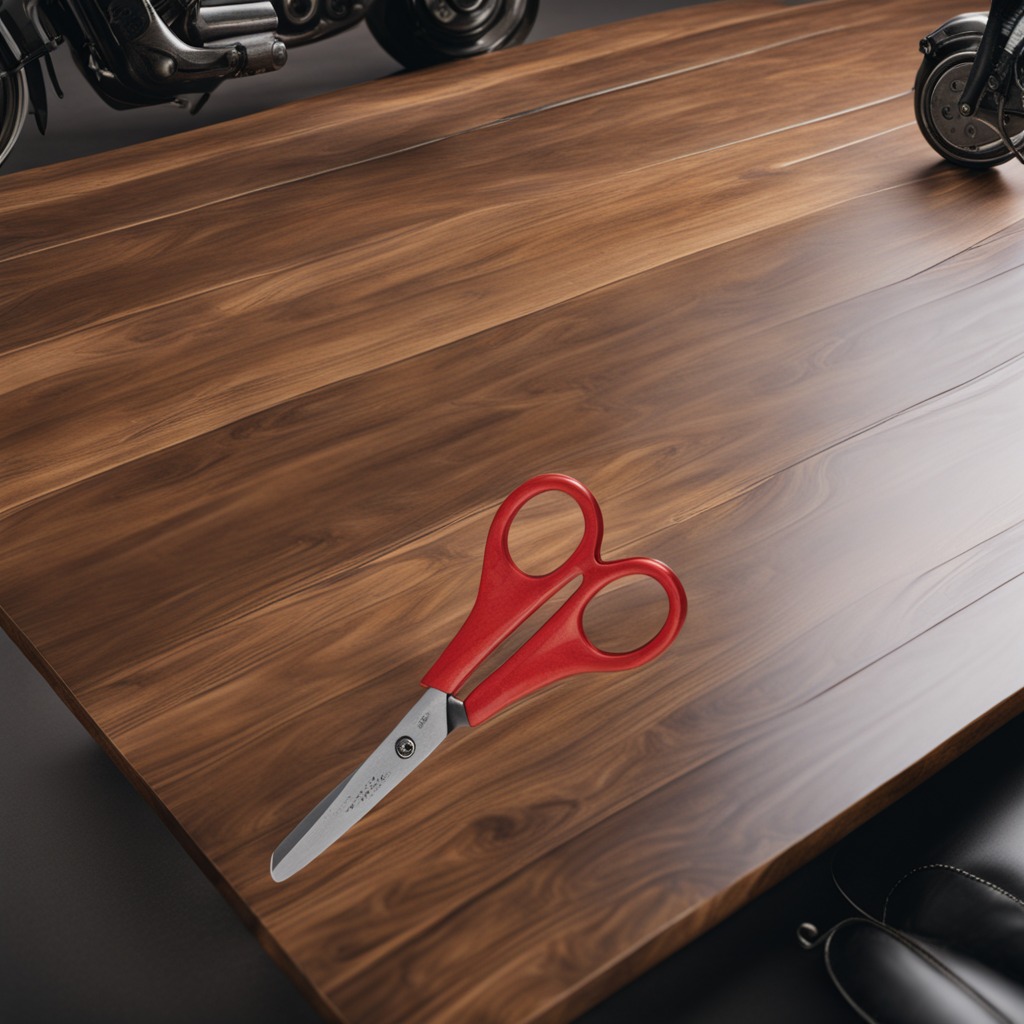
A scissor is lying on the table.